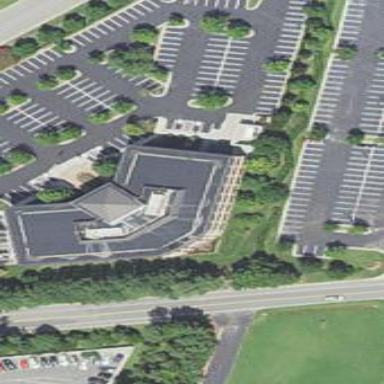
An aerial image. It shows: Commercial building.